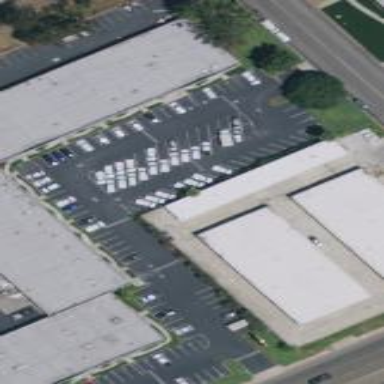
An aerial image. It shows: Commercial building.